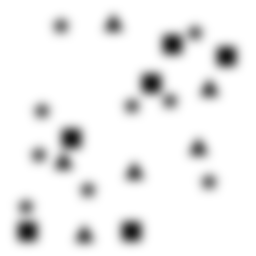
Squares: 6
Triangles: 6
Stars: 9
Total shapes: 21